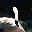
Label: 1